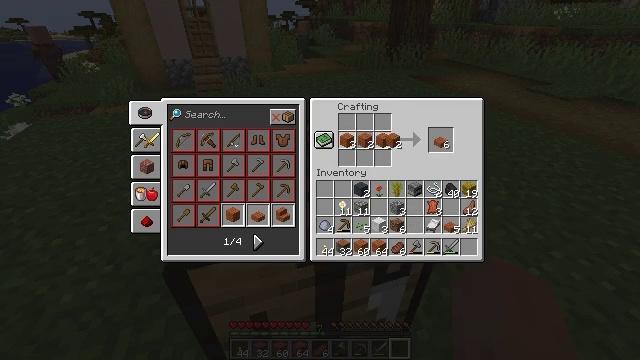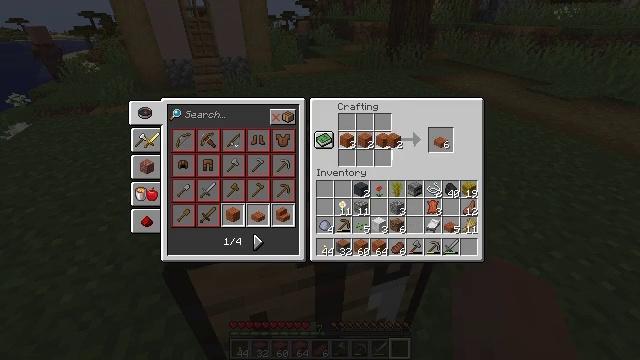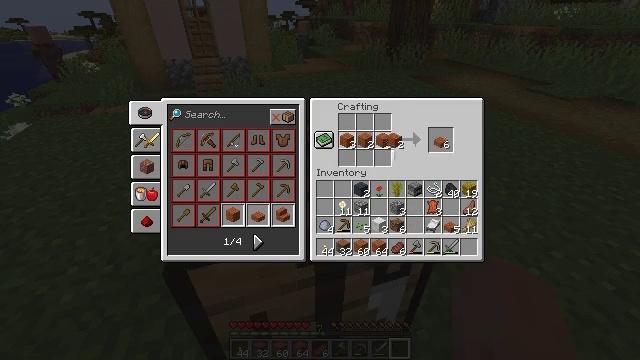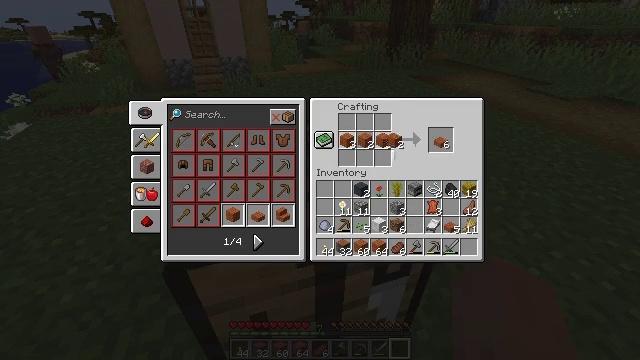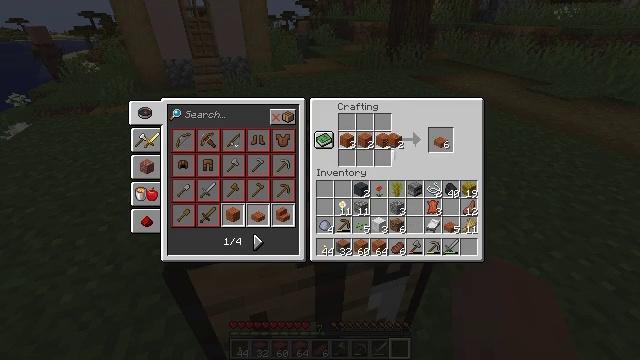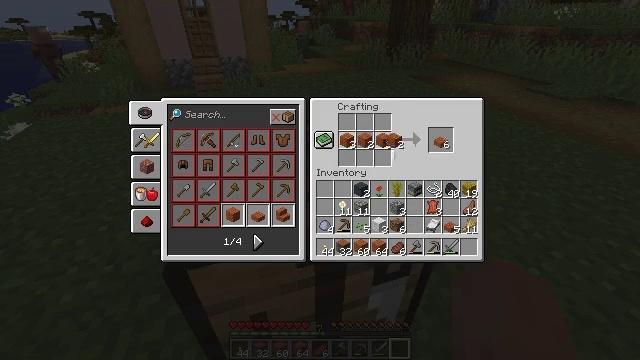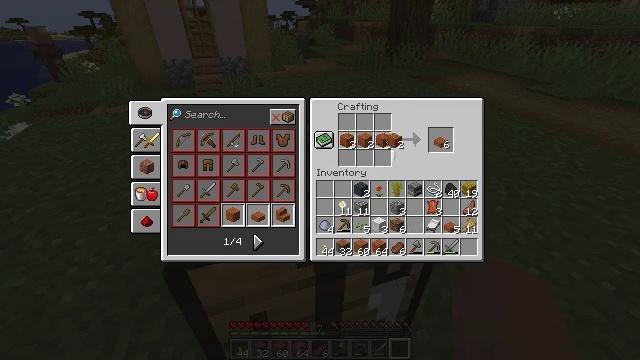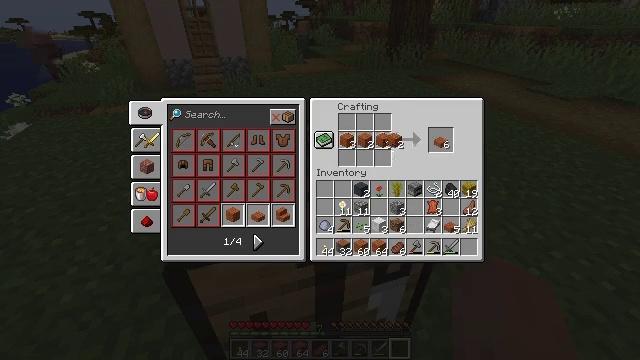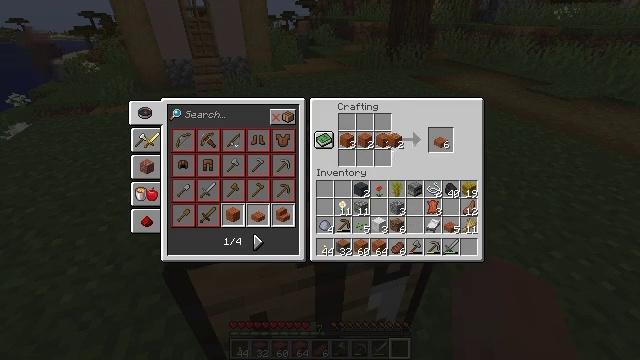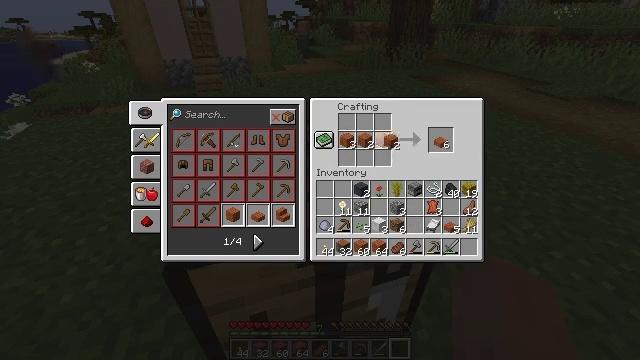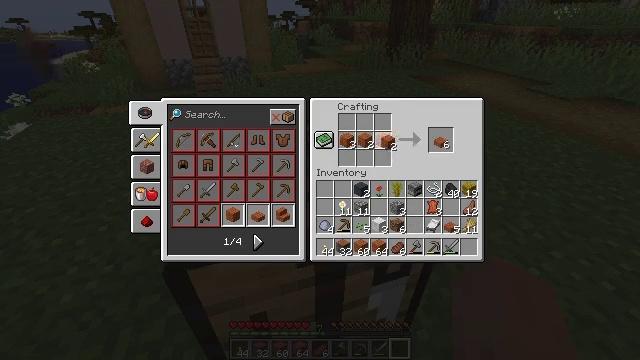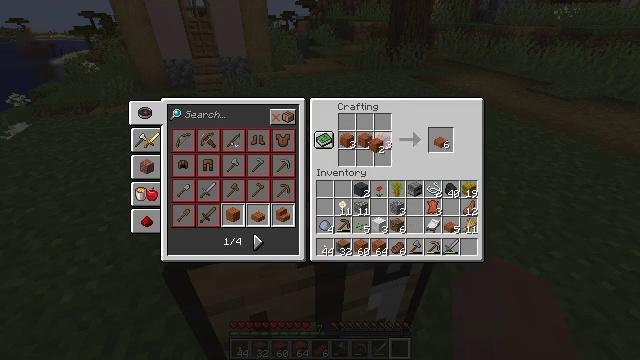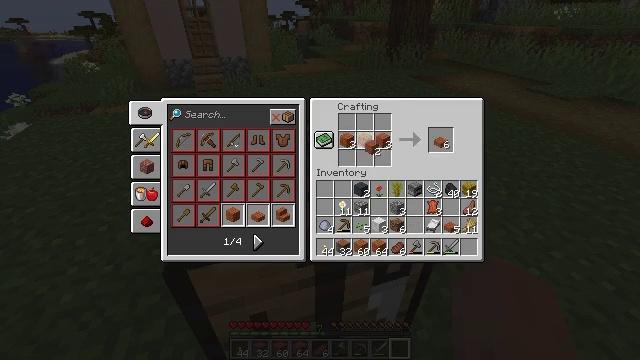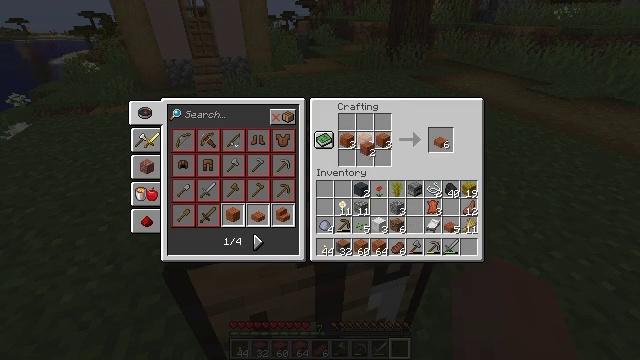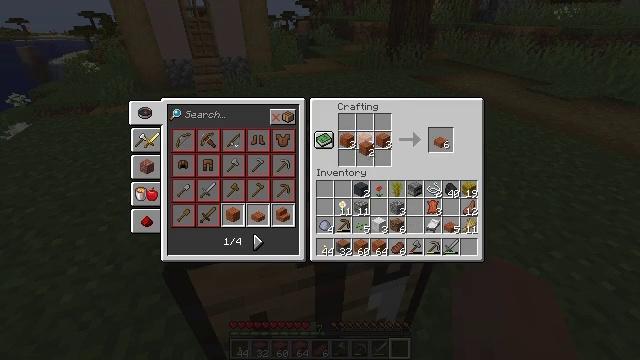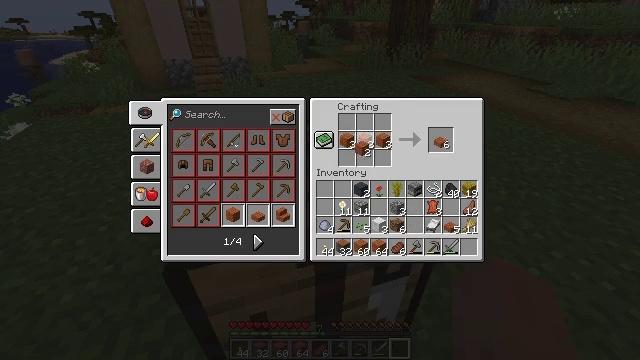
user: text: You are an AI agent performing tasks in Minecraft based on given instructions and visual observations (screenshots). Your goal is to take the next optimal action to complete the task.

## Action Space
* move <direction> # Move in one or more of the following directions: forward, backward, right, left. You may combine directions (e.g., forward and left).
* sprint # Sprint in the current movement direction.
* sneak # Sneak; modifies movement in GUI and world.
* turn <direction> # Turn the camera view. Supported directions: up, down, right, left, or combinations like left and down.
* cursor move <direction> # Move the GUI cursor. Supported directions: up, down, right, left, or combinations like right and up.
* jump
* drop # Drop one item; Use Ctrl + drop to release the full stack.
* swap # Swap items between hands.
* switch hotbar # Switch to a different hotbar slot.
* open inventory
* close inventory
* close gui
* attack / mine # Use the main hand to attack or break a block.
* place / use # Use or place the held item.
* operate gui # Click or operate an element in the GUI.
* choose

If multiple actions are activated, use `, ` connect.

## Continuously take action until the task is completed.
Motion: motion action
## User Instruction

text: Craft an acacia slab.
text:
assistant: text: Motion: choose
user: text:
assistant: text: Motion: choose
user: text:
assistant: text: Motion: choose
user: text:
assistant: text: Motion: choose
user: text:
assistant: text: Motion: choose
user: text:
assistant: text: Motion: no_op
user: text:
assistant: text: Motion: no_op
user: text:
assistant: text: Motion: no_op
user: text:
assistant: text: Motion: no_op
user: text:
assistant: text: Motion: no_op
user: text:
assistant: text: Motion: cursor move left
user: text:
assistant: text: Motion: no_op
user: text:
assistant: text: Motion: no_op
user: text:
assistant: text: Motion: no_op
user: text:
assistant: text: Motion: no_op
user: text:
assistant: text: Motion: no_op
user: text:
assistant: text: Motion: no_op
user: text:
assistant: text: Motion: cursor move left
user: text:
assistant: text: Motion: no_op
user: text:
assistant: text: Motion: no_op
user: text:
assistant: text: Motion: no_op
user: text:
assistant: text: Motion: no_op
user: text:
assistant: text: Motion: no_op
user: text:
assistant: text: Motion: no_op
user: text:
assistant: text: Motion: no_op
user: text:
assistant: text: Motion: no_op
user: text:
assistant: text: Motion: no_op
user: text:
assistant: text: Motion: no_op
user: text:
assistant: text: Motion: no_op
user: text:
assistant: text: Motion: no_op